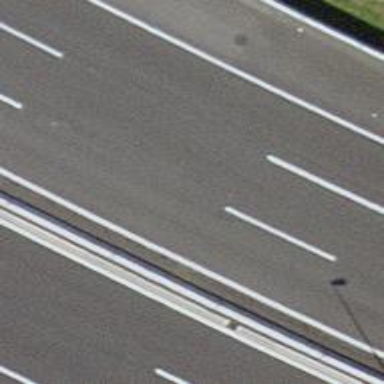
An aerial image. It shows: Motorway junction.